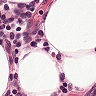
Metastatic tissue present: no